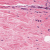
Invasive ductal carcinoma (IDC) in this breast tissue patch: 0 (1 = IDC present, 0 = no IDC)